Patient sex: F
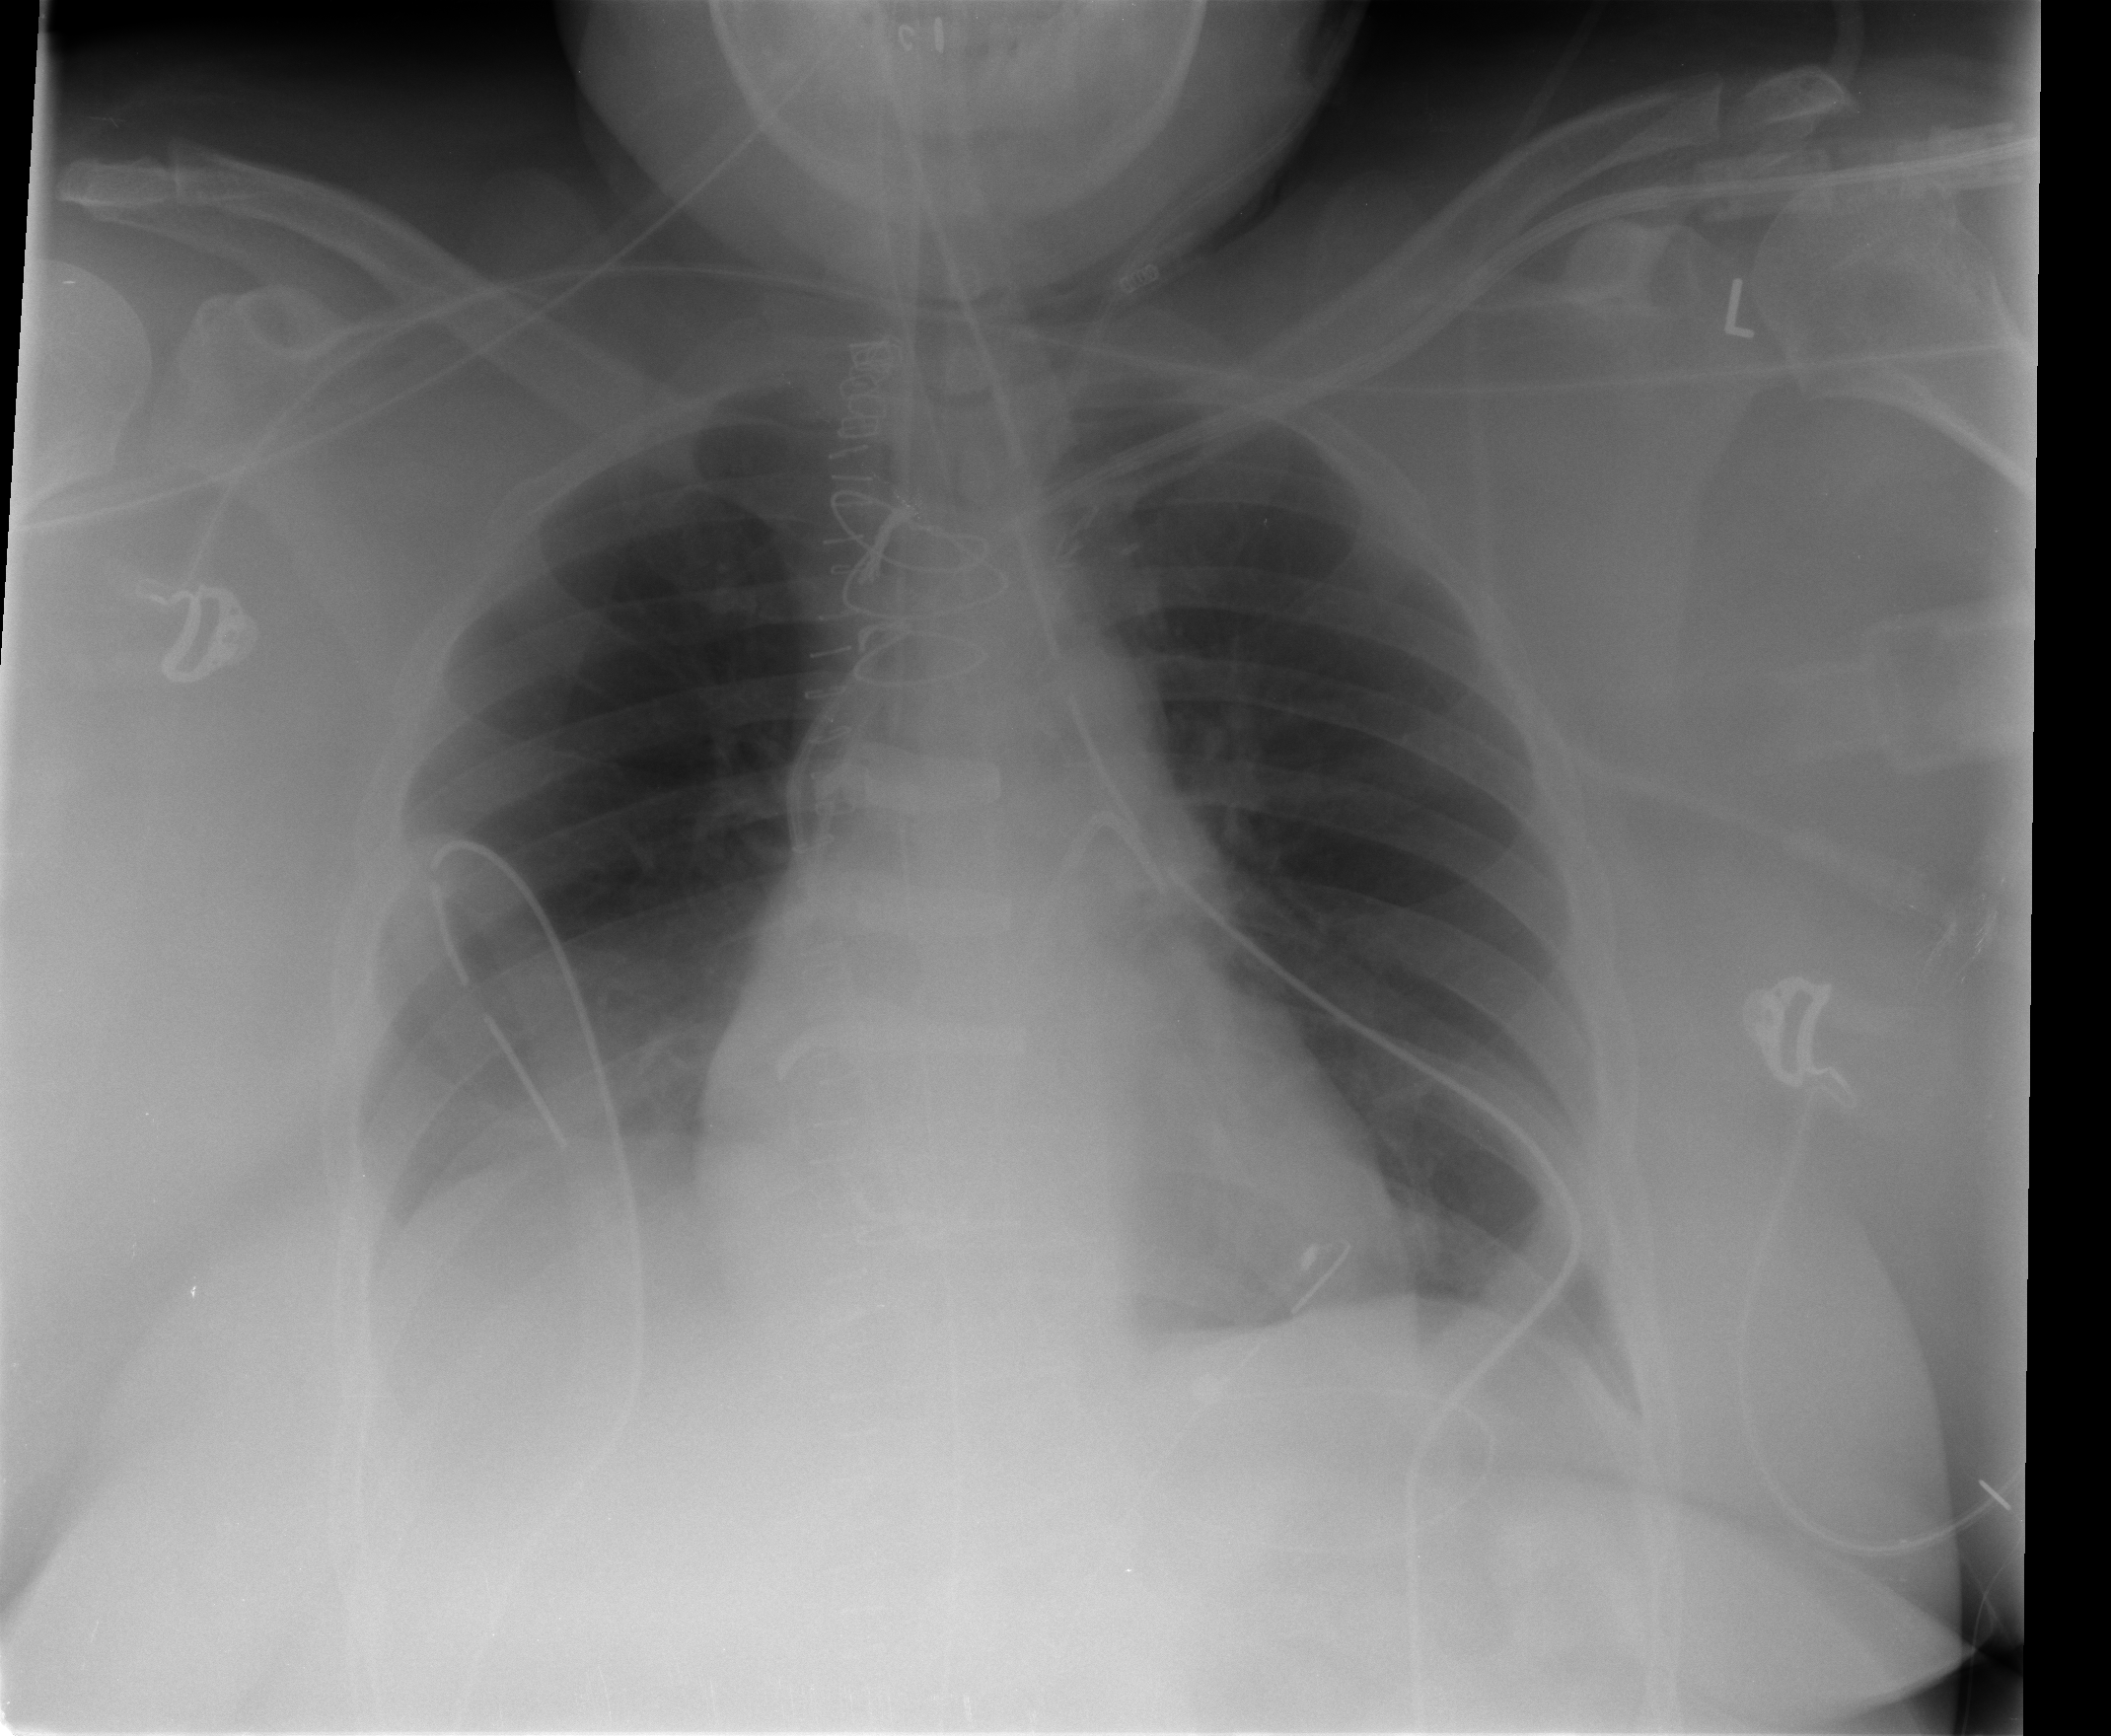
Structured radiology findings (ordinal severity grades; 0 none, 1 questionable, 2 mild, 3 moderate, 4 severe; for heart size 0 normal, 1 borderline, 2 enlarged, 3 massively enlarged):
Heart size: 0
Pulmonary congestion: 0
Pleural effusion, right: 3
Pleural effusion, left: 0
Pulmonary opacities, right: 0
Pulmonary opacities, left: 0
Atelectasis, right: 2
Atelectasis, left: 0